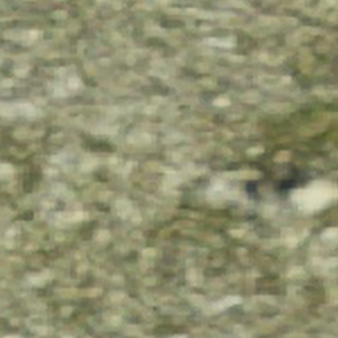
Label: other